Question: I rejected a binary i had which was 1.0 (1.0).
The status went into Rejected by developer.
I went to upload a new binary and ran into this issue, i then saw that i needed to increment my build.
I increased both the app version and build to 1.1, this was a mistake.
I got some error about the app version not matching, understood.
Then i tried app version 1.0 and many different build numbers.
1.1, 1.0.1, 1.2, 1.3, 1.0.3..nothing works.
I keep getting this error. There is only one build listed on itunes connect (1.0)
I tried submitting with no binary and it says i need one.
I even tried changing the app version to 1.1 in itunes connected and then uploading
1.1 (1.0) and that fails as well with the same duplicate issue.
Anyone ever have this issue?

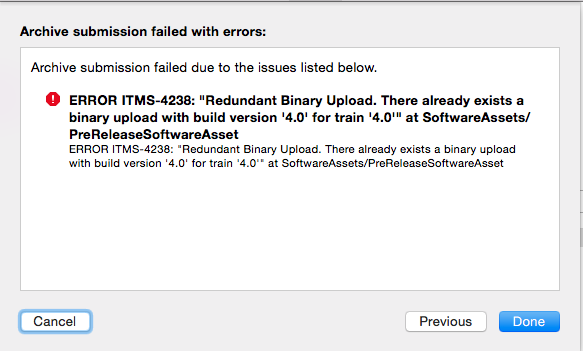
Answer: I was trying for hours with no luck, after waiting a few more hours i got a reply from apple support asking for more info.
When i went to replicate the issue again for screenshots i decided to use a build number of 2.0, i was hoping maybe it wanted the major version to be higher.
This worked!
Everywhere online that i read said that 1.0 to 1.1 would work fine...or 1.0.0 to 1.0.1.
I, for some reason, had to go from 1.0 to 2.0.
Or there is always the possibility that waiting a few more hours did something.